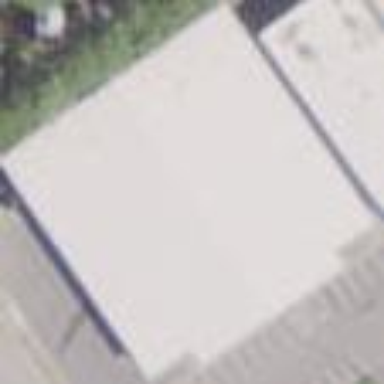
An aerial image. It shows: Commercial building.